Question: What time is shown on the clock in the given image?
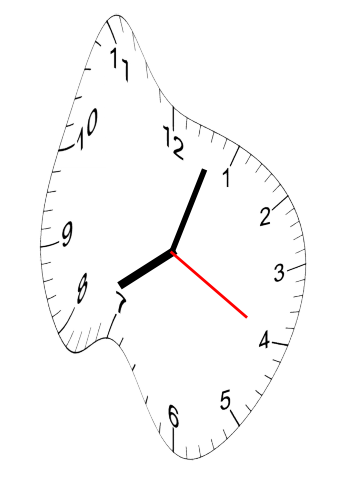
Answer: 08:03:20